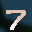
Label: 7